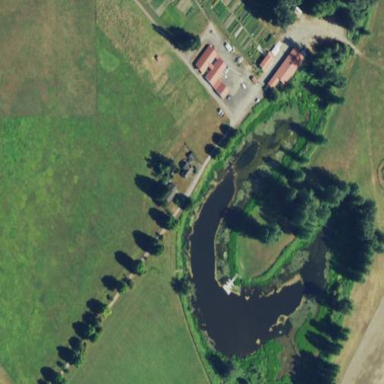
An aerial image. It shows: Farmyard area.